This grayscale image was formed by reshaping a rotor test-rig vibration snapshot into a 2-D grid. Determine the machine's mechanical condition. Answer with exactly one of: normal, misalignment, unbalance, looseness.
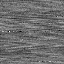
Answer: unbalance